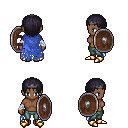
a pixel art fantasy rpg character, female body template, human, dark skin, blue tattered cape, teal pants, raven plain hairstyle, iron tiara, white cloth bandages, gold boots, shield, four views (front, back, left, right), 2x2 character sprite sheet, small pixel art, hard edges, no anti-aliasing